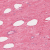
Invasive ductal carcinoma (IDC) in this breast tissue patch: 0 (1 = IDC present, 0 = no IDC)